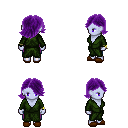
a pixel art fantasy rpg character, female body template, dark elf, purple skin, green robe, magenta pants, purple swoop hairstyle, bracelets, brown slippers, four views (front, back, left, right), 2x2 character sprite sheet, small pixel art, hard edges, no anti-aliasing